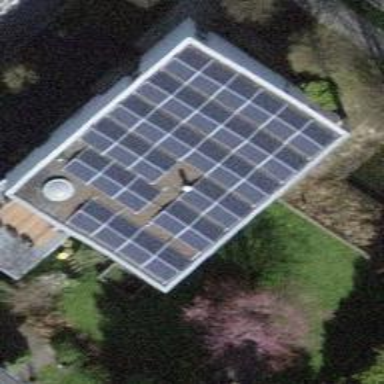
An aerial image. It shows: Solar power generator using photovoltaic panels.